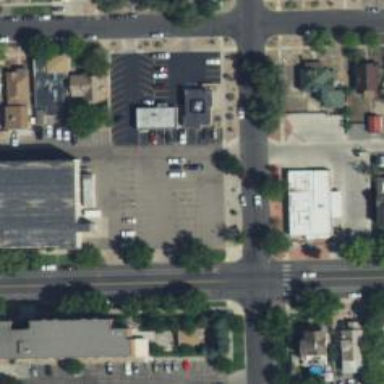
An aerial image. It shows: Parking space.